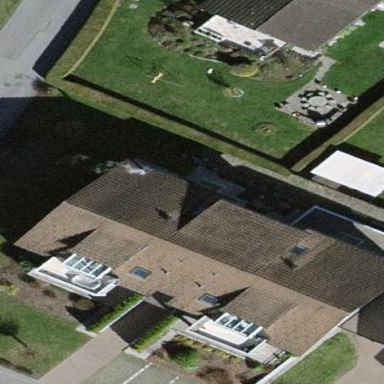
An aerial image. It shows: Gabled building with roof made of brown roof tiles. The roof is oriented along the building.